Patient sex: M
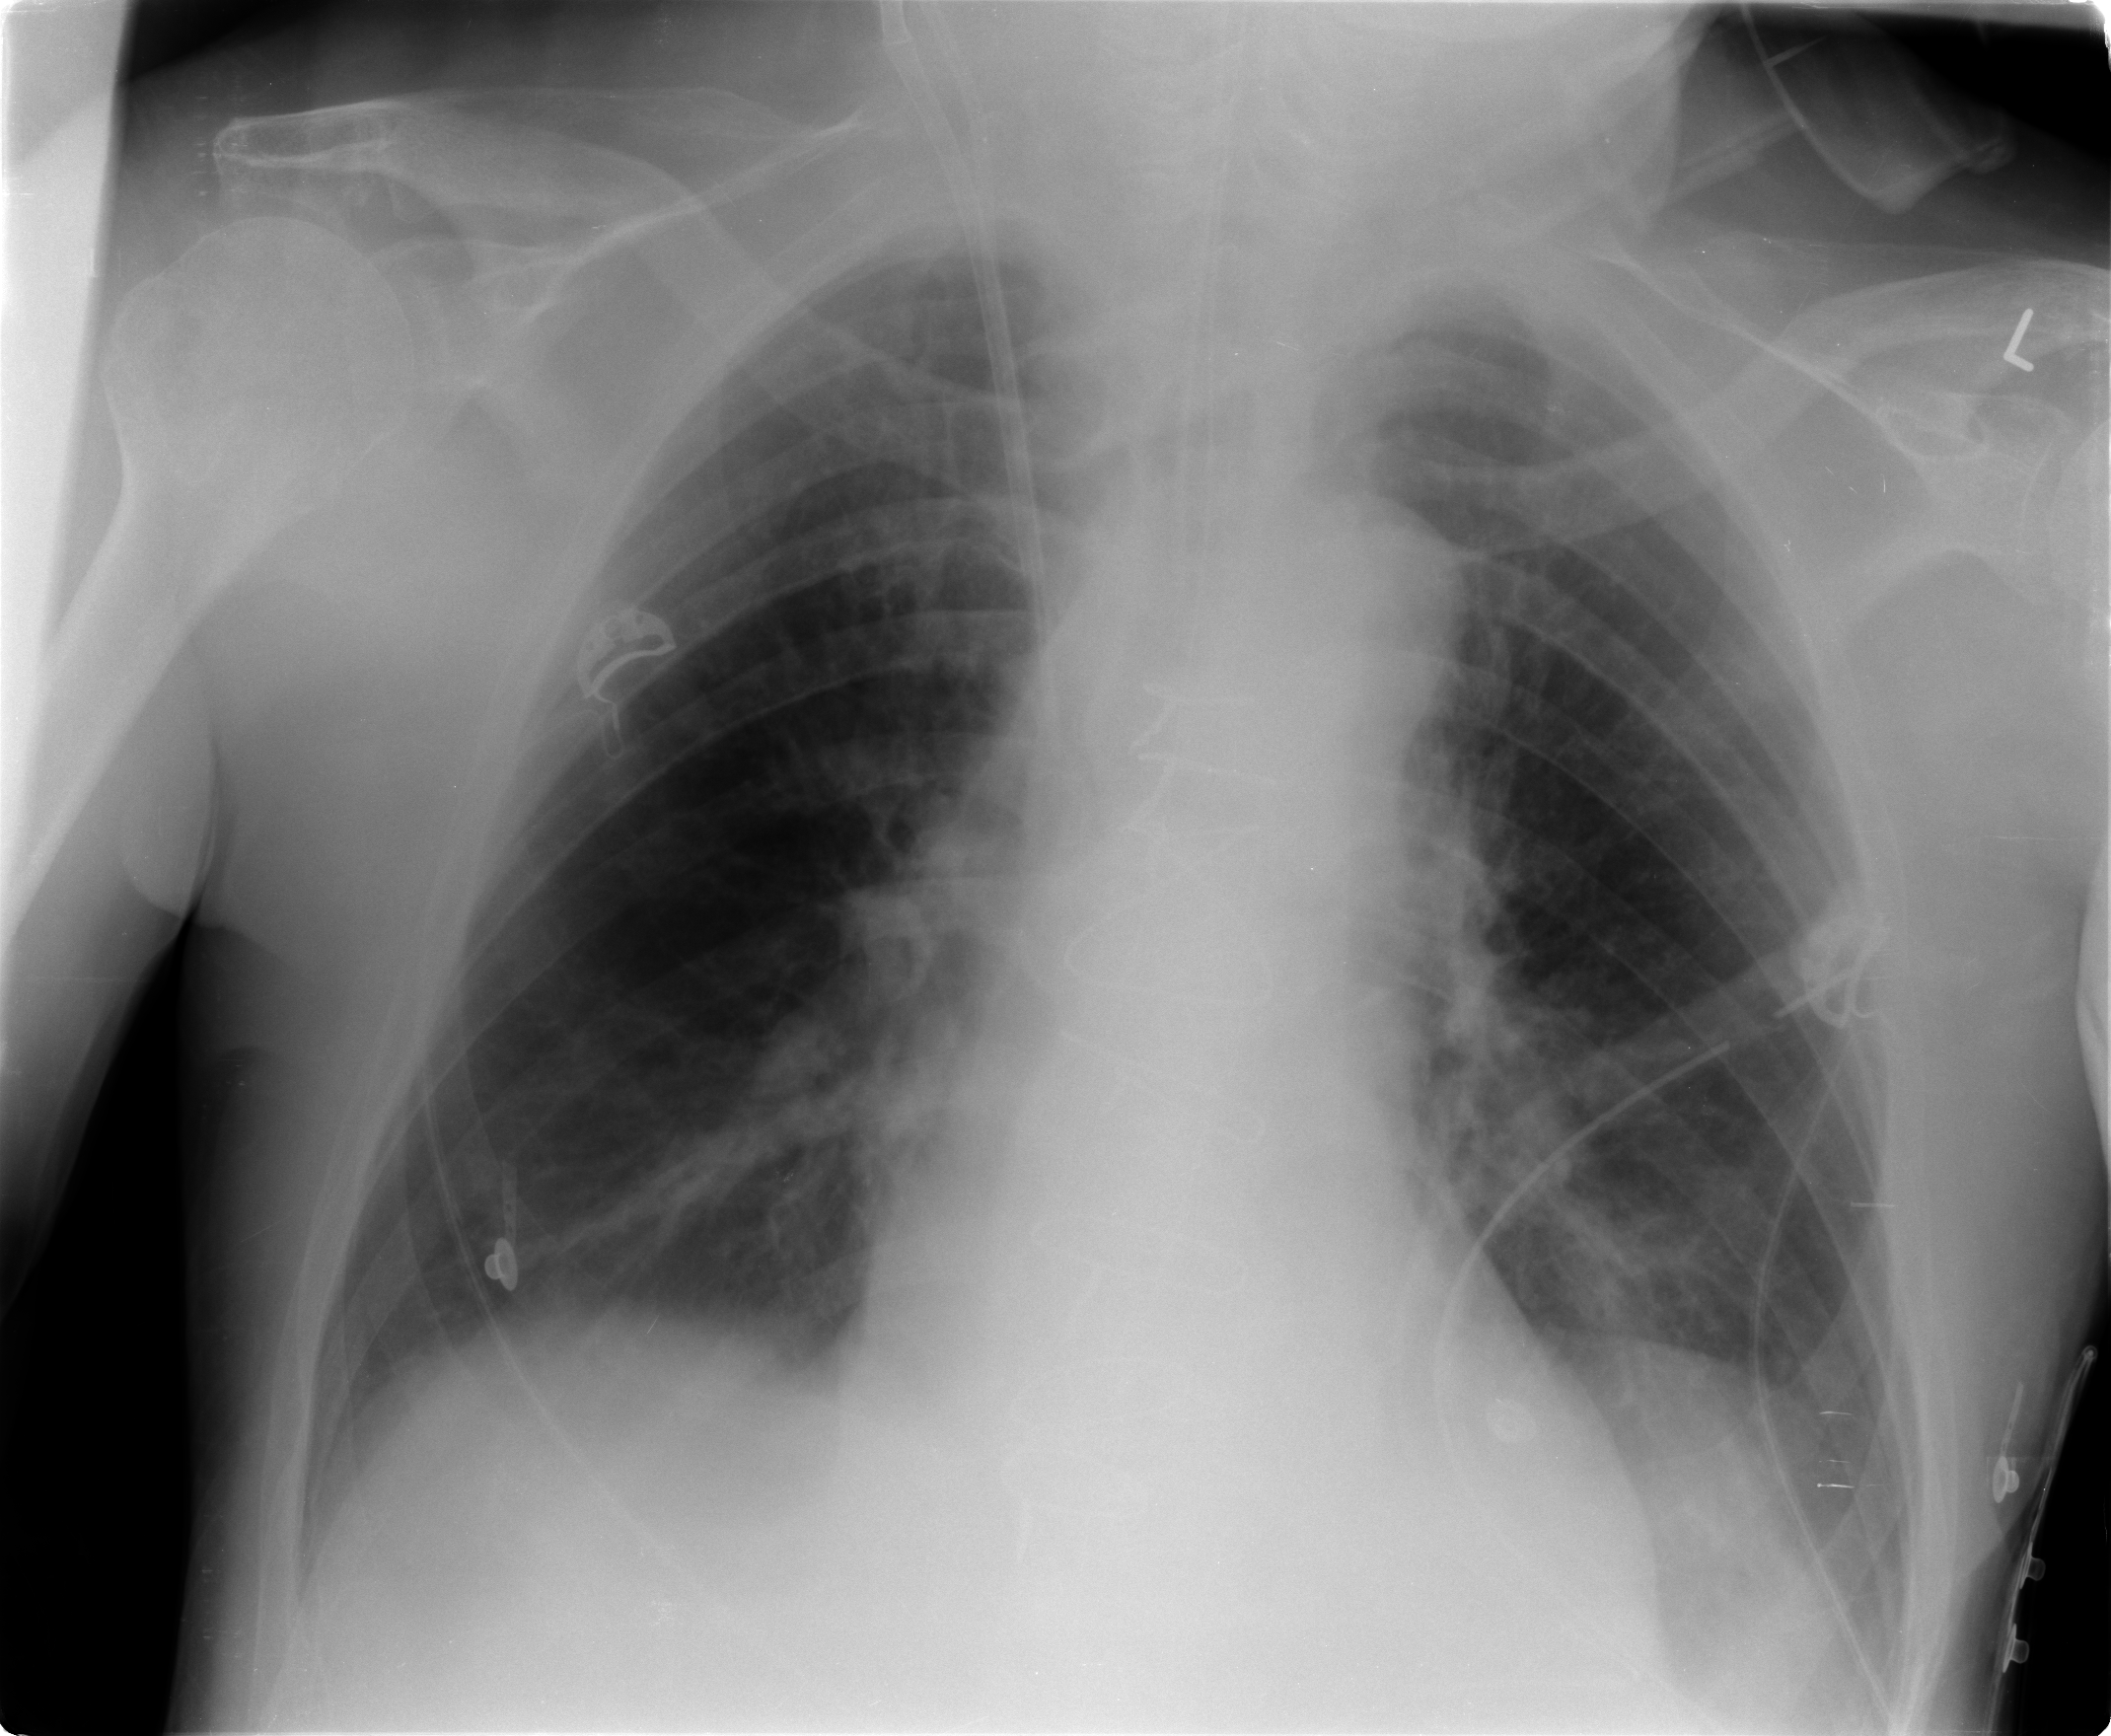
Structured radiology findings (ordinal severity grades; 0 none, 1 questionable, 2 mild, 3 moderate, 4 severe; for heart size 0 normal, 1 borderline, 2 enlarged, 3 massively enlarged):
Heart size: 2
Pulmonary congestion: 2
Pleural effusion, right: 2
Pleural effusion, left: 2
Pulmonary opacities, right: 0
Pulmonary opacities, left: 2
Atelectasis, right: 0
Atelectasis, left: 2